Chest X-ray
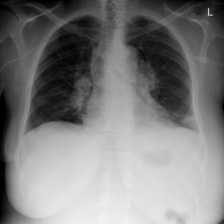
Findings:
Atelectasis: negative
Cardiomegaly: negative
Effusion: negative
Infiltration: negative
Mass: negative
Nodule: negative
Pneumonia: negative
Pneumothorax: negative
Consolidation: negative
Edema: negative
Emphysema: negative
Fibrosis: negative
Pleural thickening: negative
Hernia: negative